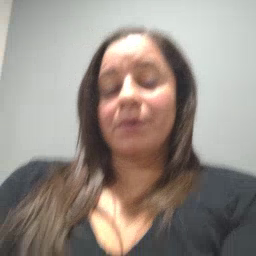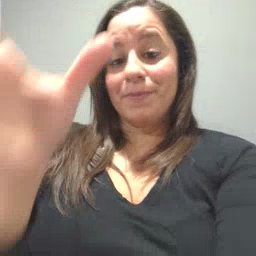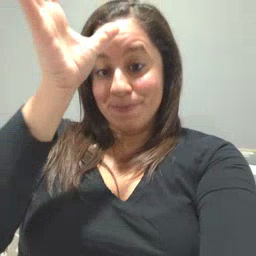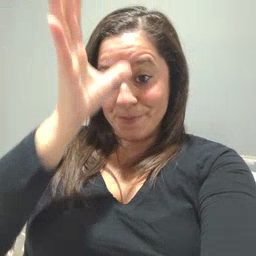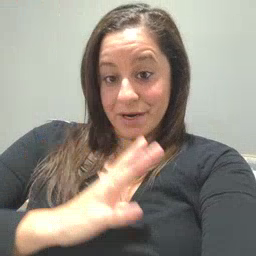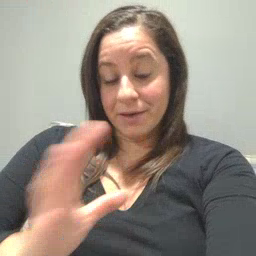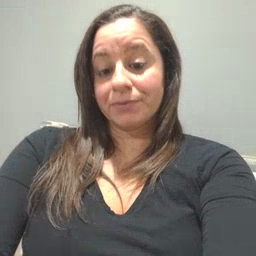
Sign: man